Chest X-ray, AP view. Patient: 51 years old, sex M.
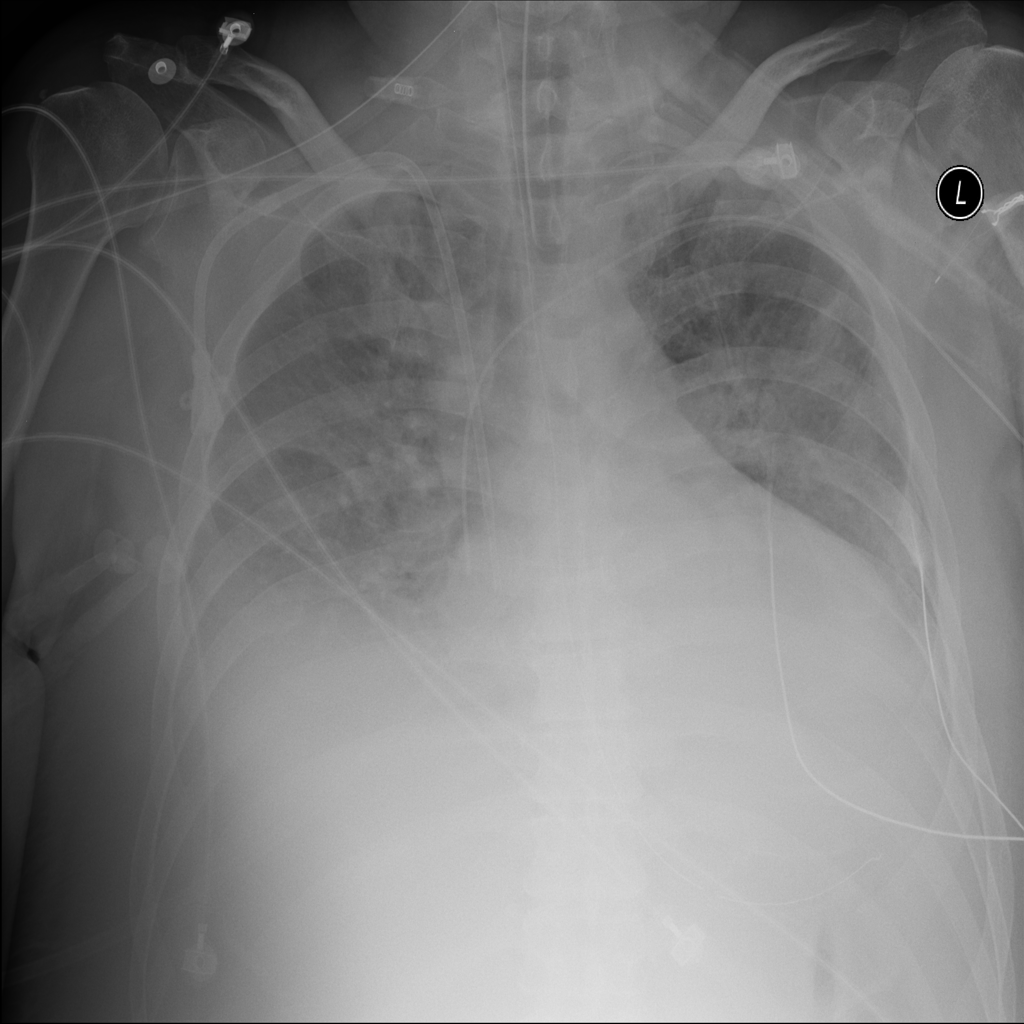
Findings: Effusion, Infiltration